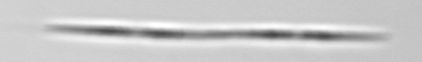
Label: Pseudo-nitzschia